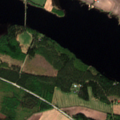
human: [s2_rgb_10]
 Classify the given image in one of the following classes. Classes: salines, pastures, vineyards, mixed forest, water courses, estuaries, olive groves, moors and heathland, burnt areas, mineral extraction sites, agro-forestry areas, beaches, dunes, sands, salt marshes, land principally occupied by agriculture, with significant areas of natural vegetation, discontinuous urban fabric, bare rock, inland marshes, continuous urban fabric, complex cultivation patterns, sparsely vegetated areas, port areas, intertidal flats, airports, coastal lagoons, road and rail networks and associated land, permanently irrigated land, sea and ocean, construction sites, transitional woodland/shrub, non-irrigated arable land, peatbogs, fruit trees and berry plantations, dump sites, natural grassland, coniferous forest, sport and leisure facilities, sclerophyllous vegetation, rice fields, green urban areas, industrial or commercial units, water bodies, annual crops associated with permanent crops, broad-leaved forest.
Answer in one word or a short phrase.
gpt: non-irrigated arable land, land principally occupied by agriculture, with significant areas of natural vegetation, coniferous forest, mixed forest, inland marshes, water bodies